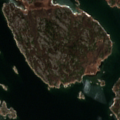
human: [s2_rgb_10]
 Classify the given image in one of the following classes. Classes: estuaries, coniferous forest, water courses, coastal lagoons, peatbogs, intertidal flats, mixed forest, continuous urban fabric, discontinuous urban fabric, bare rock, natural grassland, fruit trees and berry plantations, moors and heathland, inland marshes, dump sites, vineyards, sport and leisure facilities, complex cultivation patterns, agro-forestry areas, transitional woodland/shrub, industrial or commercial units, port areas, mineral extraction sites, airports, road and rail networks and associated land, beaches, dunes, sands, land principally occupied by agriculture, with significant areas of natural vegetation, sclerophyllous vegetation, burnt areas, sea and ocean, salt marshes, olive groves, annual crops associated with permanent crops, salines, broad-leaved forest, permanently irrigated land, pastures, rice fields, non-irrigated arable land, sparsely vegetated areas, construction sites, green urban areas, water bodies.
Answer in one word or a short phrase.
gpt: broad-leaved forest, bare rock, sea and ocean